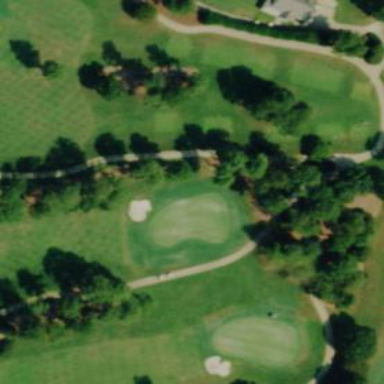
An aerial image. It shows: View of golf hole.